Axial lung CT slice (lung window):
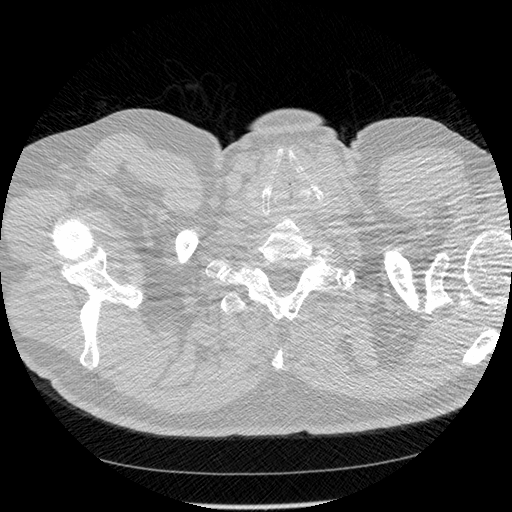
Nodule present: no